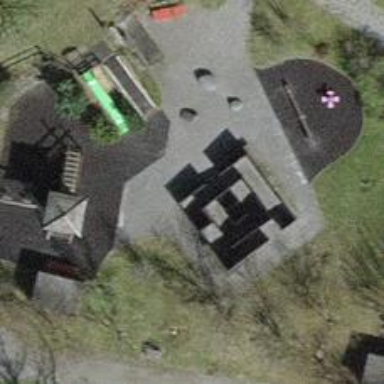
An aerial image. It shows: Playground area for leisure land.